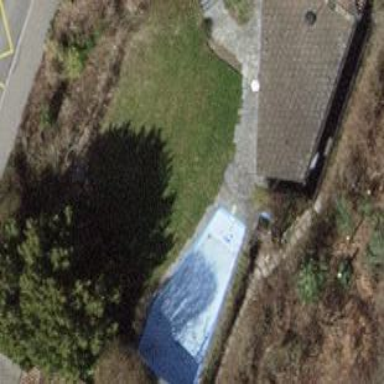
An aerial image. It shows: Swimming pool located in leisure land.